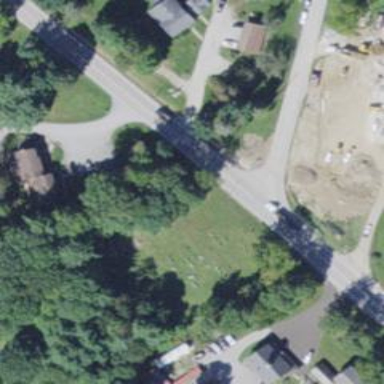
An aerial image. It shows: Cemetery.